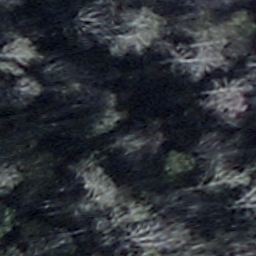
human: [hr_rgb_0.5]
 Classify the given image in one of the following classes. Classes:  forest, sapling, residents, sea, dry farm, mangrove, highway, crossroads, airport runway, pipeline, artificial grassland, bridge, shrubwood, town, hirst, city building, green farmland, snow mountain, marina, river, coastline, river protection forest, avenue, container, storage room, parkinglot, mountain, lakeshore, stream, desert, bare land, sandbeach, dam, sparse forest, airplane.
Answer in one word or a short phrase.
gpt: shrubwood